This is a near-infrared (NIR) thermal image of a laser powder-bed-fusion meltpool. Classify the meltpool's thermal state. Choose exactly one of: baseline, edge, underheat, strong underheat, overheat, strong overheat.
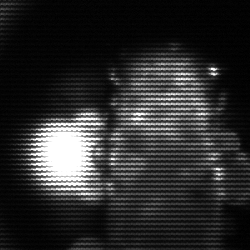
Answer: strong underheat